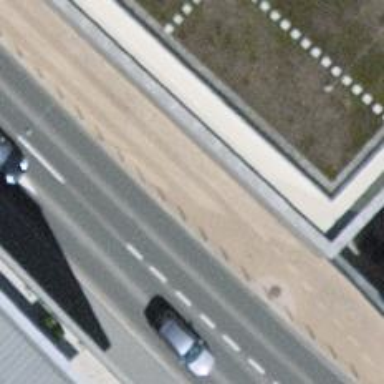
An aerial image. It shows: Bollard barrier.